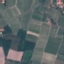
Land use / land cover: PermanentCrop